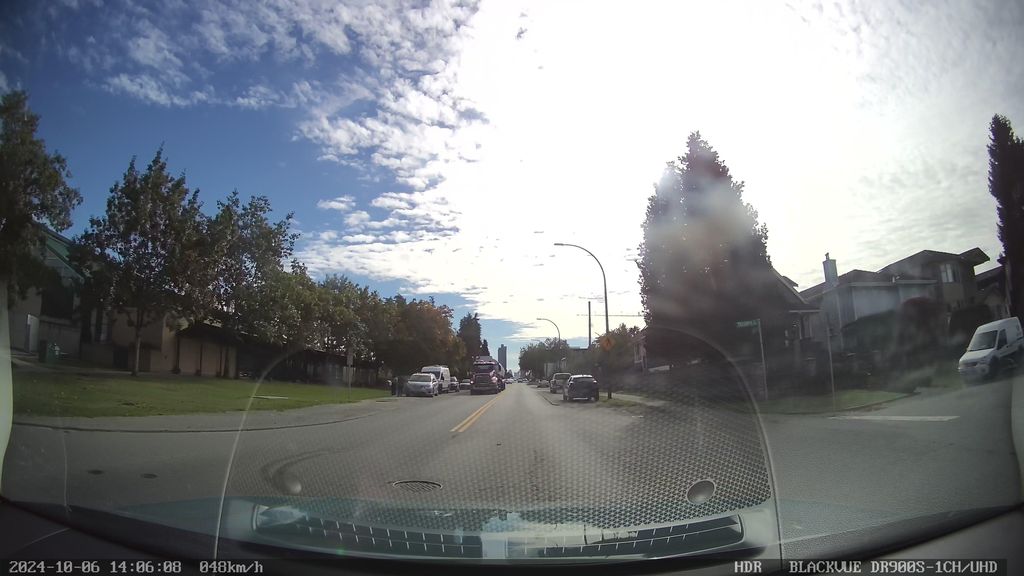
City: vancouver